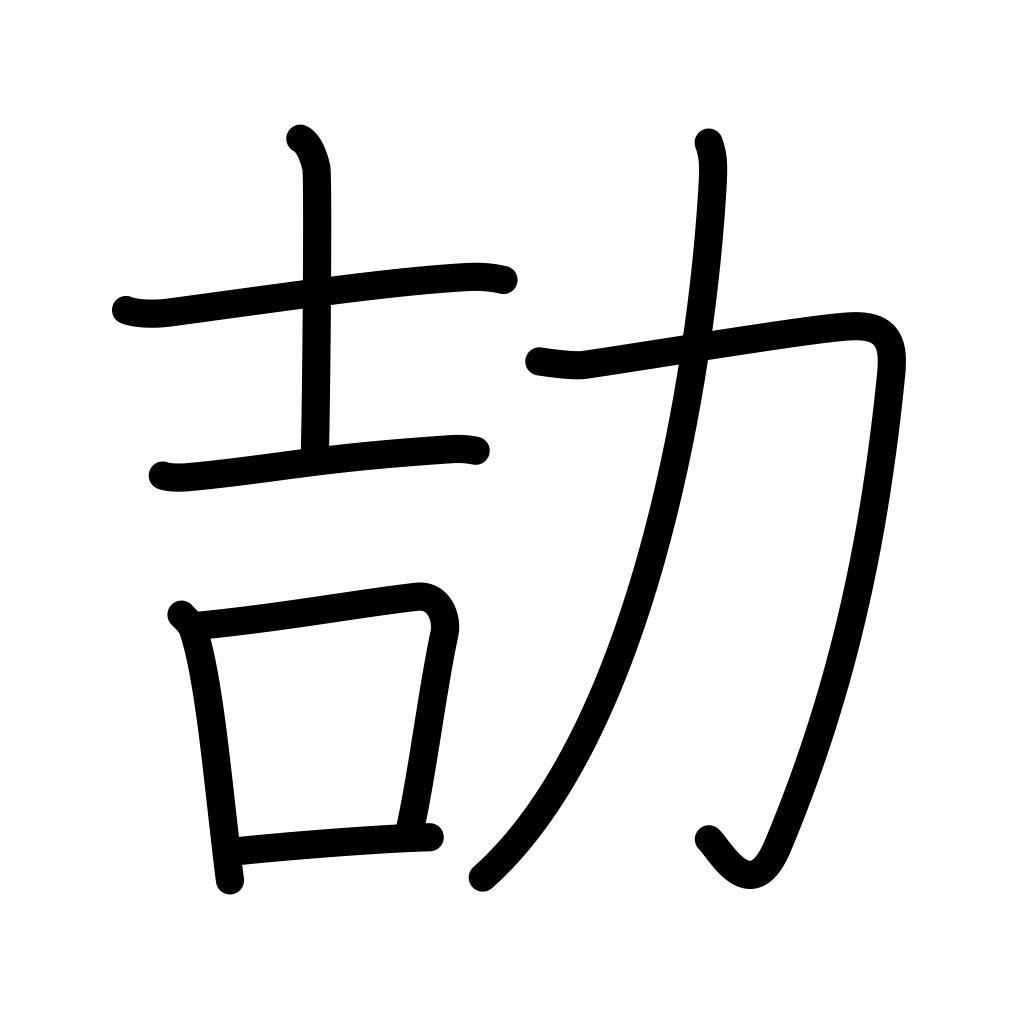
Meaning: be careful, hard, strive